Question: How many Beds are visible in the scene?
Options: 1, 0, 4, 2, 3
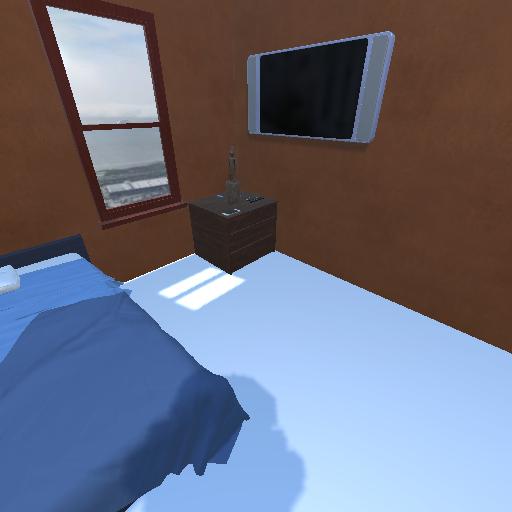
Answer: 1